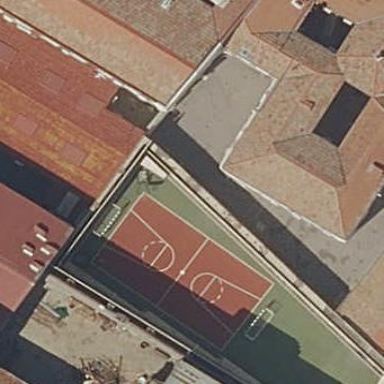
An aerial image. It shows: Basketball court in the leisure land pitch.